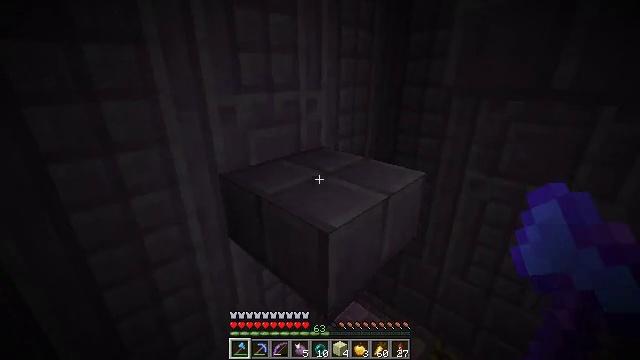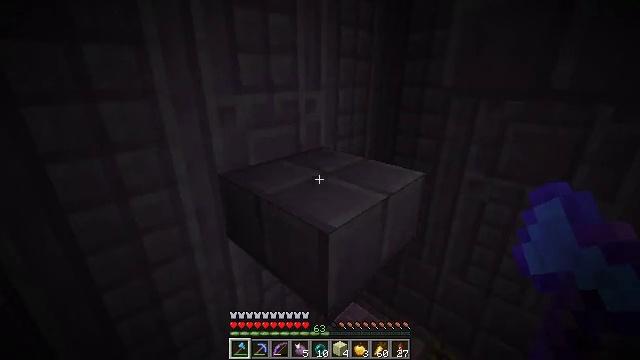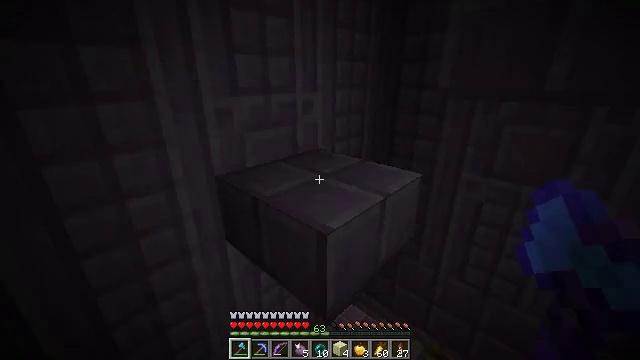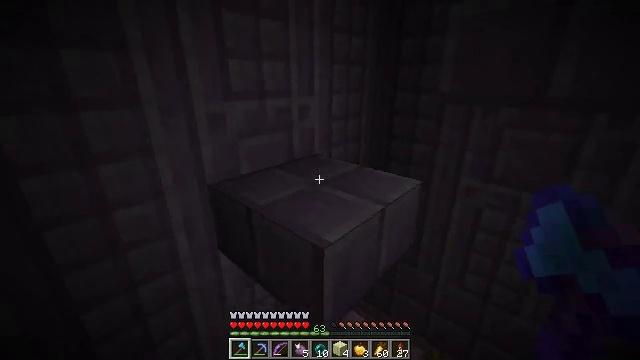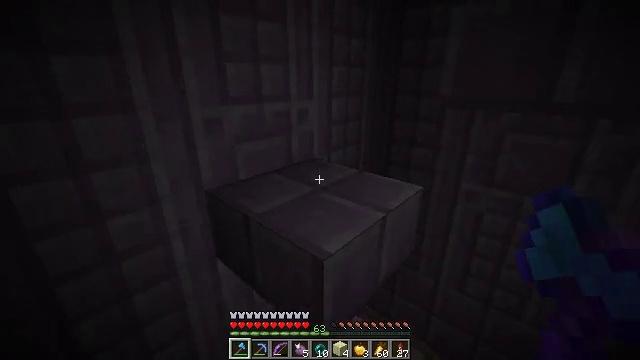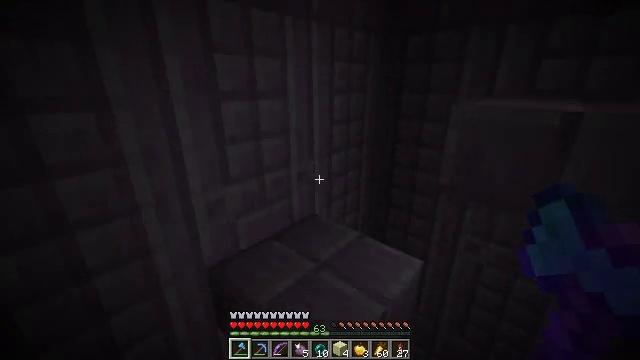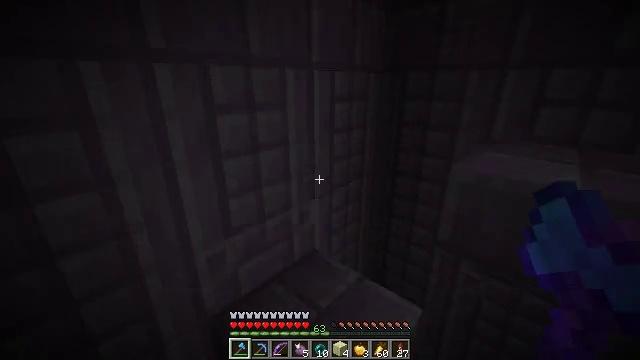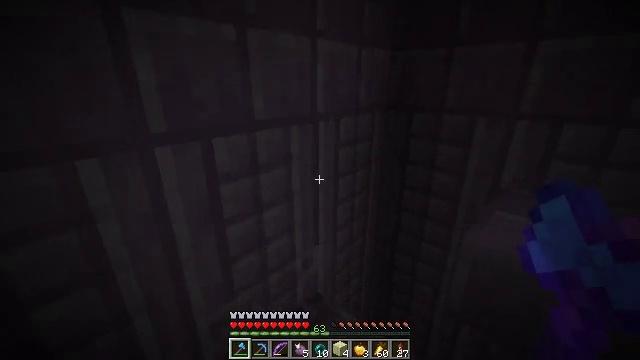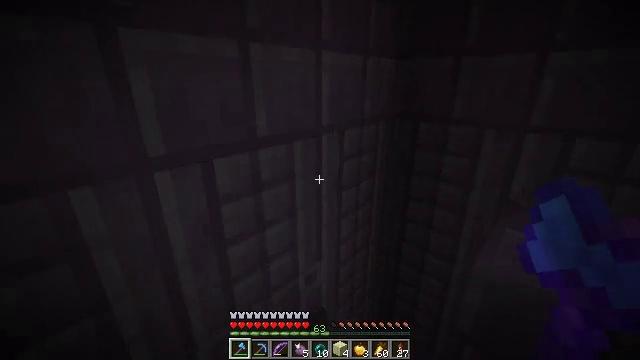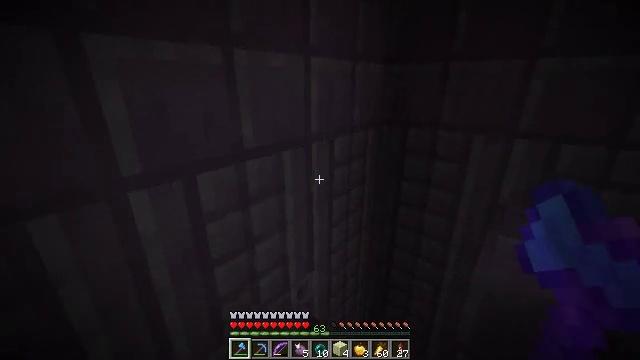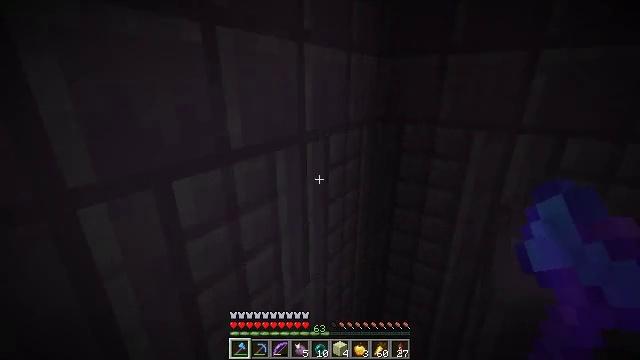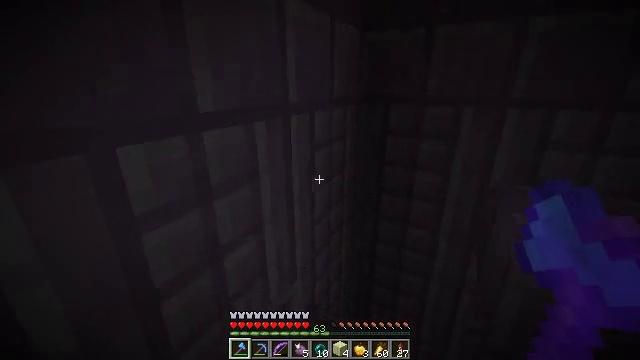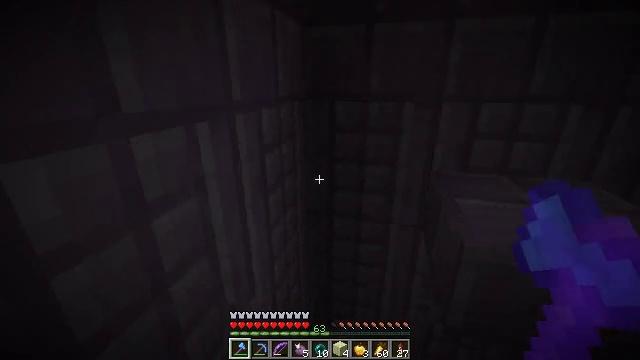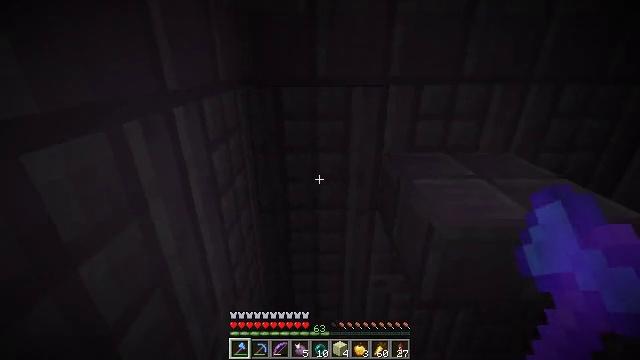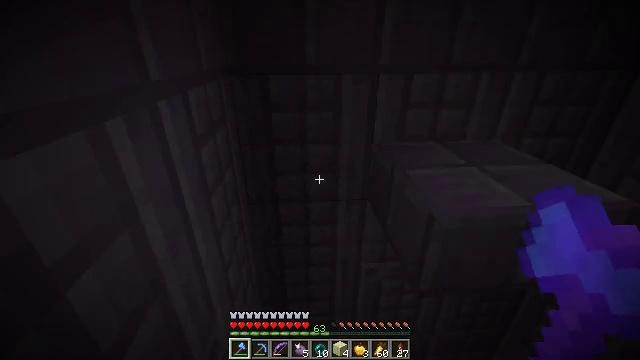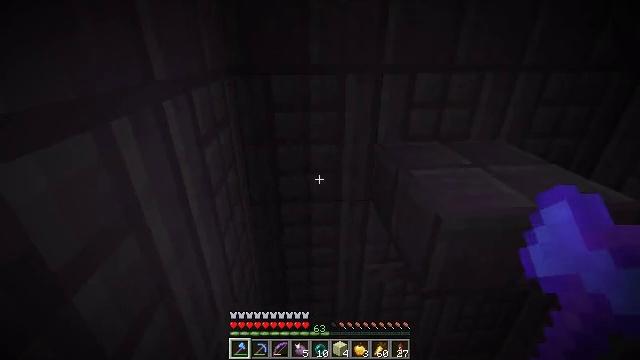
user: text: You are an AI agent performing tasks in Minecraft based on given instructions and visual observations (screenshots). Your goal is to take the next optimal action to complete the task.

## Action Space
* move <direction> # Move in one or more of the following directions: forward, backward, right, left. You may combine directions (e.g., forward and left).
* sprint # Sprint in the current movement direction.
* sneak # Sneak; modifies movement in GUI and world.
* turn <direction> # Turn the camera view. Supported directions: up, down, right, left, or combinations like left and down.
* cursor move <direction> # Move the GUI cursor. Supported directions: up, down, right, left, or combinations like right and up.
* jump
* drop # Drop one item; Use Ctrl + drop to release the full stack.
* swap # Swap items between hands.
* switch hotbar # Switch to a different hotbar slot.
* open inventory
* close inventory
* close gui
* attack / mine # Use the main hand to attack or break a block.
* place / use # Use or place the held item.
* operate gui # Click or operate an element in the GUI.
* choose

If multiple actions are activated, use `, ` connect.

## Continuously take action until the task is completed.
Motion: motion action
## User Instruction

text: Collect the purpur slab after breaking it.
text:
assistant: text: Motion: no_op
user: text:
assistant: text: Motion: no_op
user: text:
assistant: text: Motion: move forward
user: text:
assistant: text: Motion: move forward, jump
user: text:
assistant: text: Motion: move forward, jump
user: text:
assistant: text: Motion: move forward and move left, jump
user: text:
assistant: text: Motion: move forward and move left, jump
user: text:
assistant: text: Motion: move forward and move left
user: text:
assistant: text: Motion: move forward and move left, turn right
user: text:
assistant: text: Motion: move forward and move left, turn right
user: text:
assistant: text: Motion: move forward, turn right
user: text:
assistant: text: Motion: move forward, turn right
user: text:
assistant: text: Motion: turn right and down
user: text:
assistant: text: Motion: turn right and down
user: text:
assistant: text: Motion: no_op
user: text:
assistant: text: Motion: no_op
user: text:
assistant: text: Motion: turn right and up
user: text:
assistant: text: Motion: turn right and up
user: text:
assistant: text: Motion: turn right
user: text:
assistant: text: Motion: turn right and up
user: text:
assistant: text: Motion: no_op
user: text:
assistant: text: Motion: move forward
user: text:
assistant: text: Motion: move forward, jump
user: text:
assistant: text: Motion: move forward, jump
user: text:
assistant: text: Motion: move forward and move left, jump
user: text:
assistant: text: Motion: move forward and move left, jump
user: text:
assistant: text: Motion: move forward and move left
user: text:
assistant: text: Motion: move forward and move left
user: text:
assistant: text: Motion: move forward and move left, turn right
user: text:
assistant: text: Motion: move forward and move left, turn right